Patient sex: M
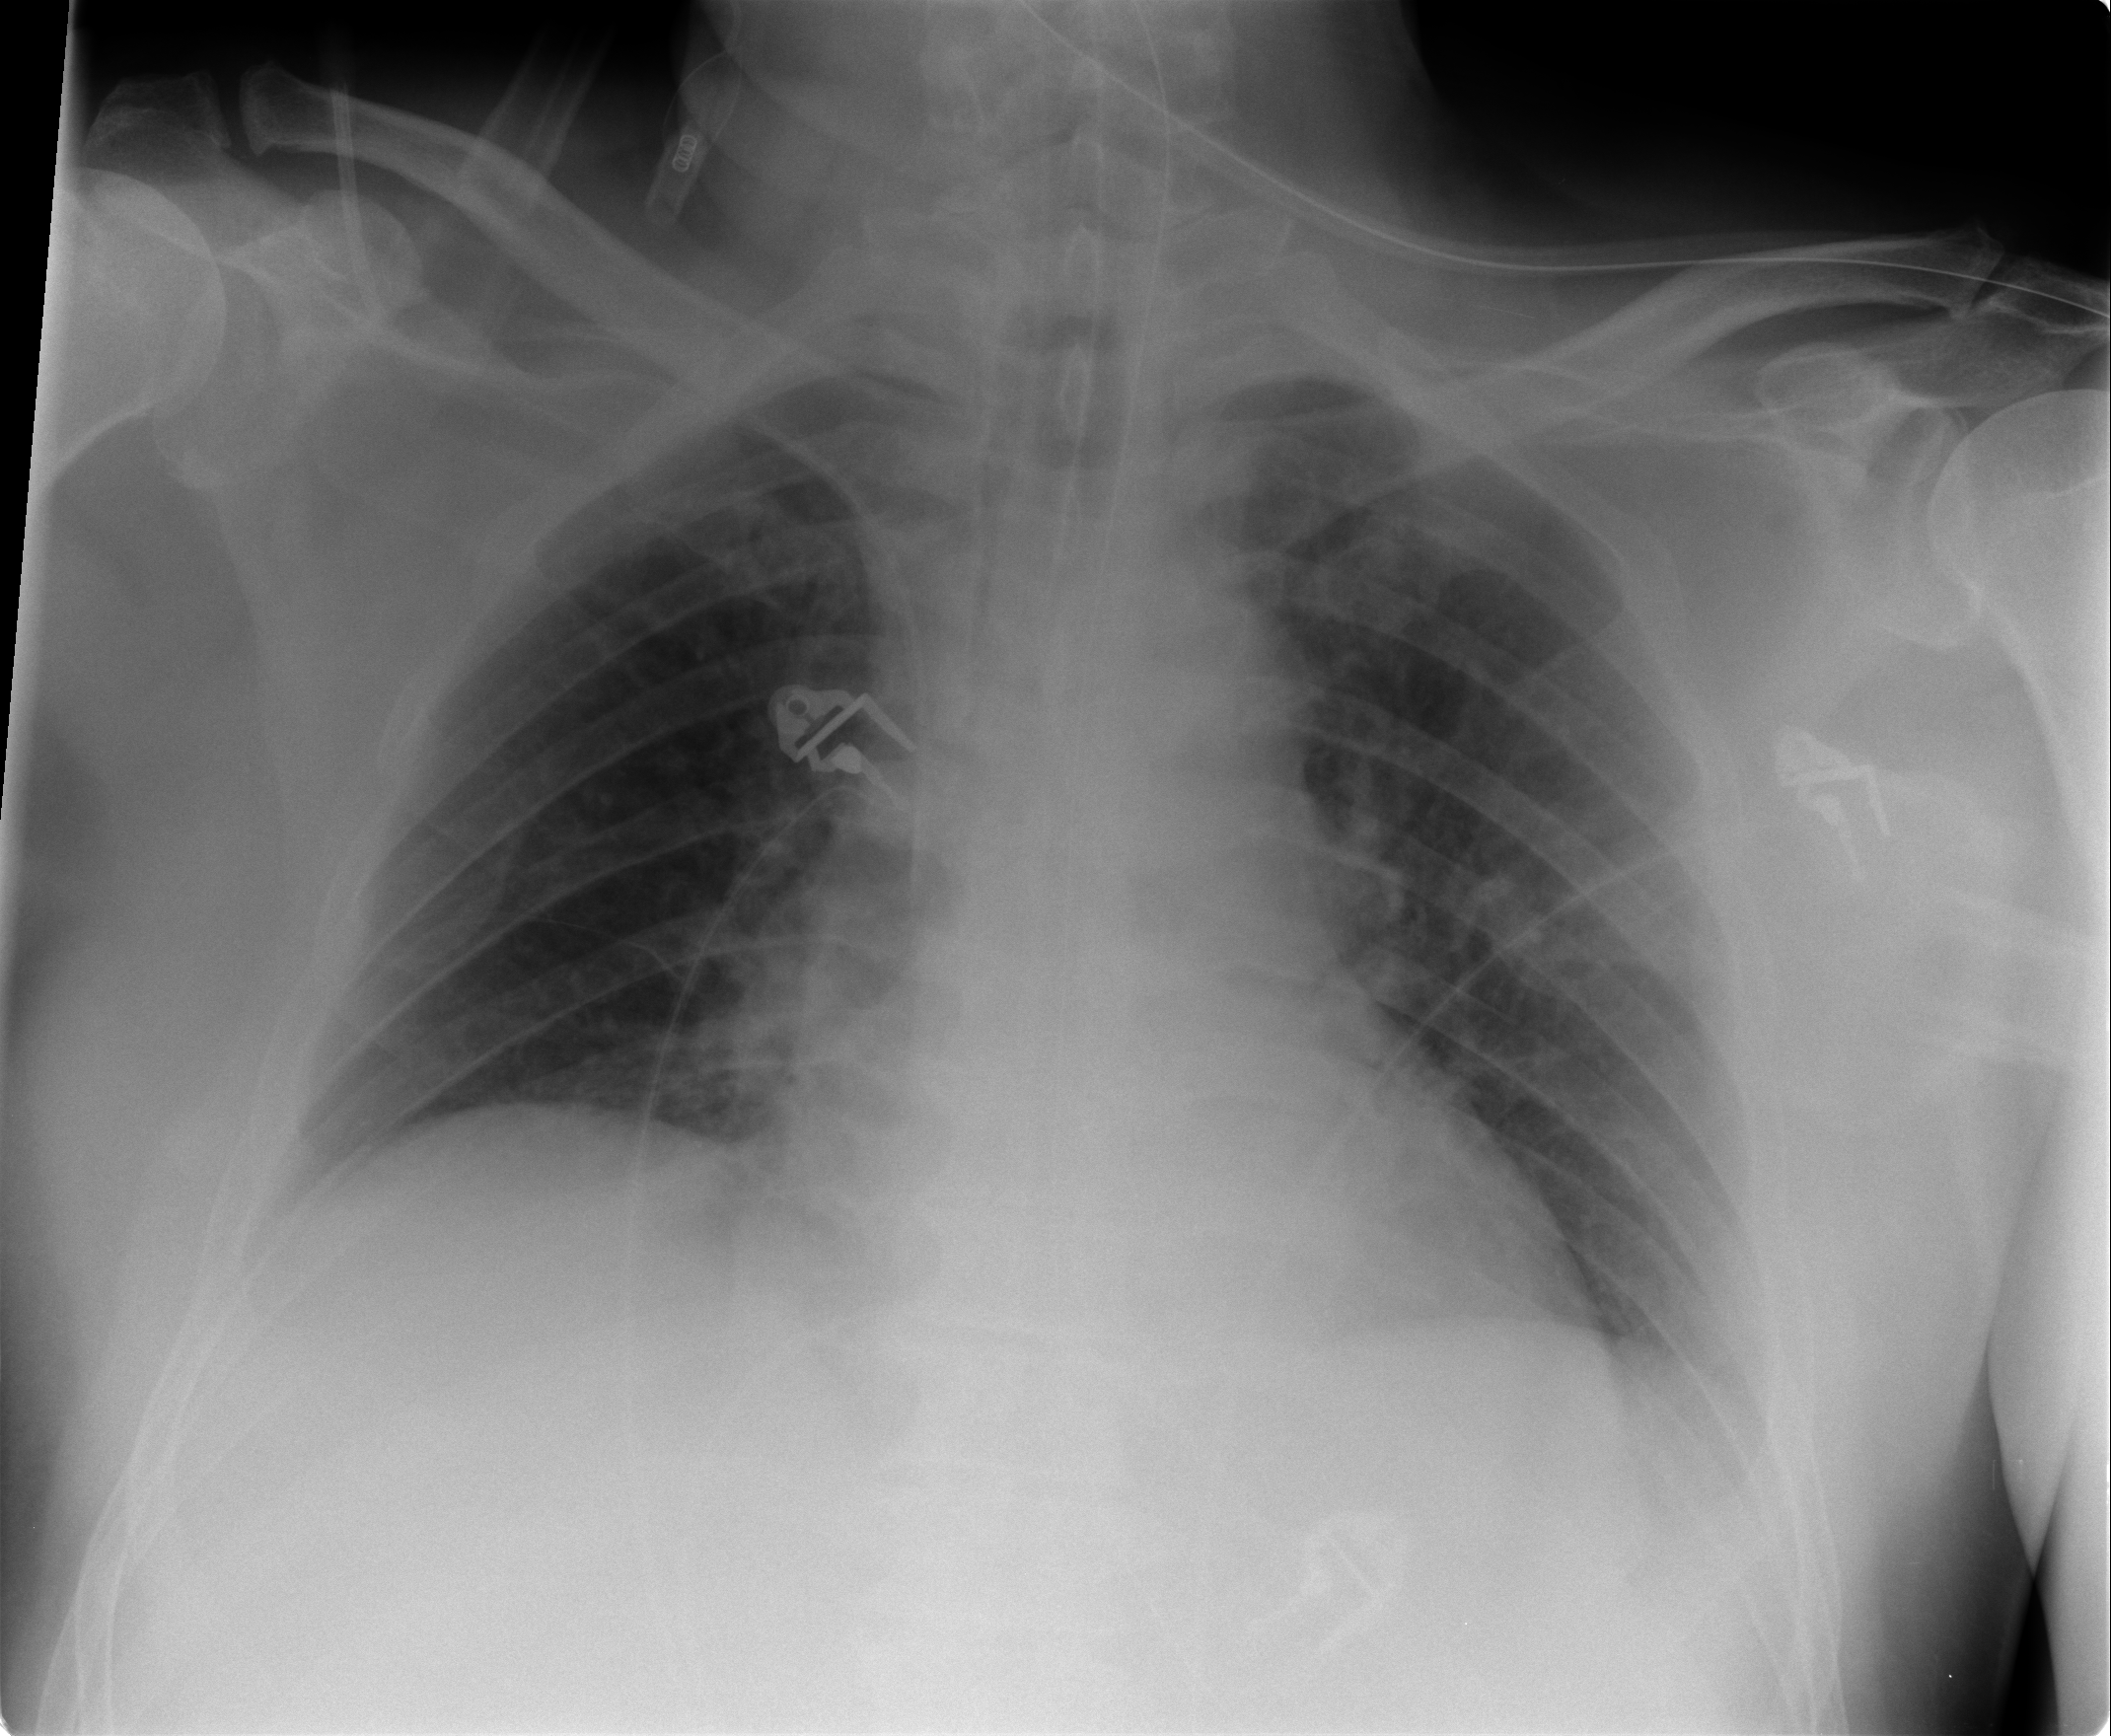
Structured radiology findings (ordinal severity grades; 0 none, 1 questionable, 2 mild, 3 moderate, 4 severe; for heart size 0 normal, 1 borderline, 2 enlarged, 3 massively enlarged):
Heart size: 0
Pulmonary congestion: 0
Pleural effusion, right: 0
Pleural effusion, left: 0
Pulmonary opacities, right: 0
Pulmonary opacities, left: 0
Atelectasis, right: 2
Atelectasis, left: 2